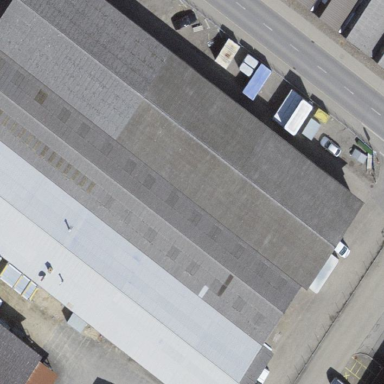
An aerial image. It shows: Industrial building.